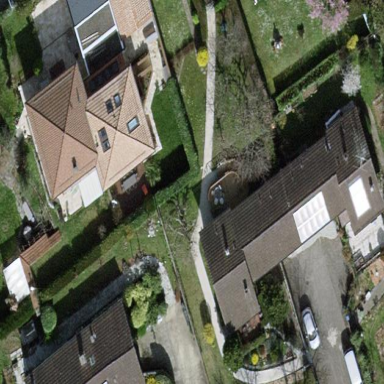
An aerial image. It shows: Garden enclosed by fence.